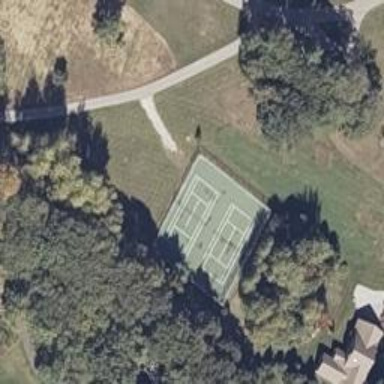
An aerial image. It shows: Tennis court in leisure pitch.